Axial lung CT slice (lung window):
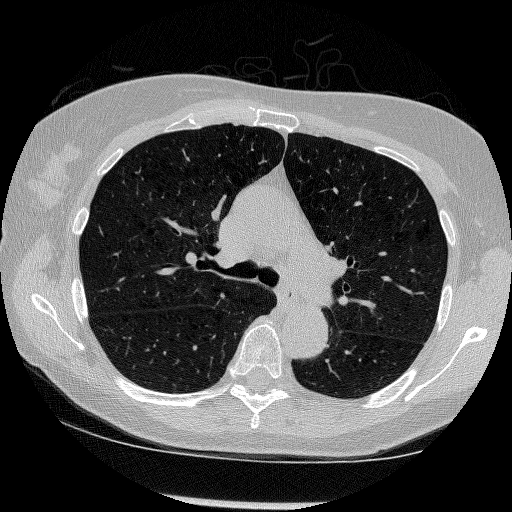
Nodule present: no